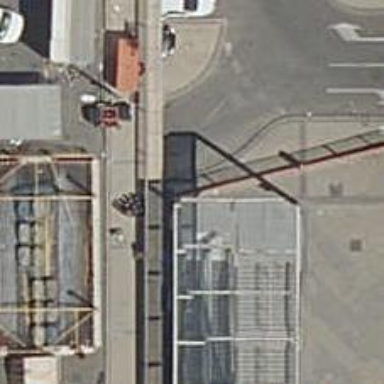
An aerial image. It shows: Metal steps along the road.